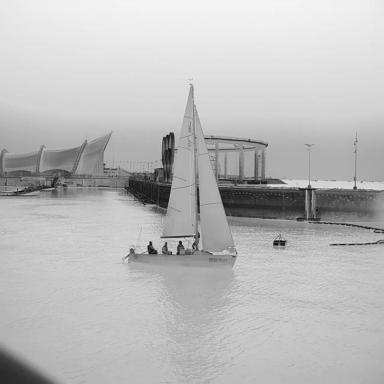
There is a sailboat in the infrared image.